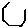
Label: hexagon